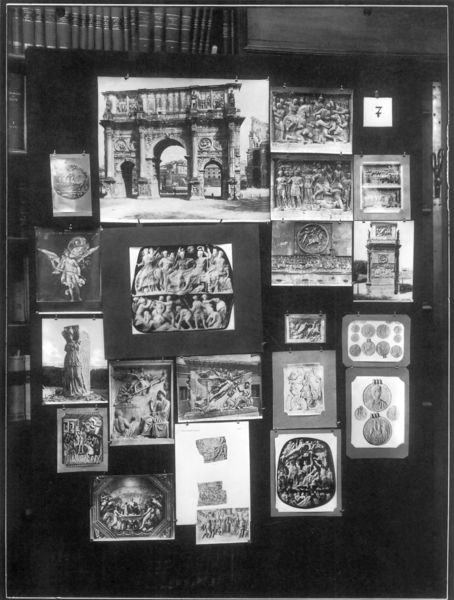
Titel: Mnemosyne (Bilderatlas, Fotos der Tafeln)
Künstler: Aby Warburg
Institution: London, The Warburg Institute Archive ©
Schlagwörter: flügel, körper, weiß, menschen, schwarz, säule, regal, architektur, rahmen, stein, reiter, tondo, engel, statue, relief, bilder, bücher, fotos, papier, bogen, tafel, collage, tor, foto, fotografie, antike, schwarz weiss, reihe, kollage, photo, ausstellung, sieben, kanon, auferstehung, himmelfahrt, münze, triumphbogen, caesar, tondi, sarkophag, münzen, gabriel, gemmen, figurengruppen, collag, warburg, titusbogen, arc de triumph, aby warburg, aby, bilderatlas, mnemosyne, 7, nkel, gemme